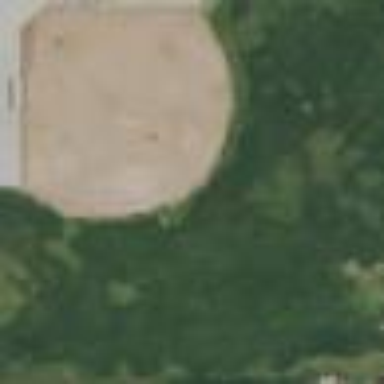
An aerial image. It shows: Baseball pitch for leisure land.